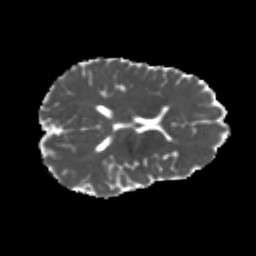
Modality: MD
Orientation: axial
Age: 22
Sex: female
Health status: healthy
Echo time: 0.074 s